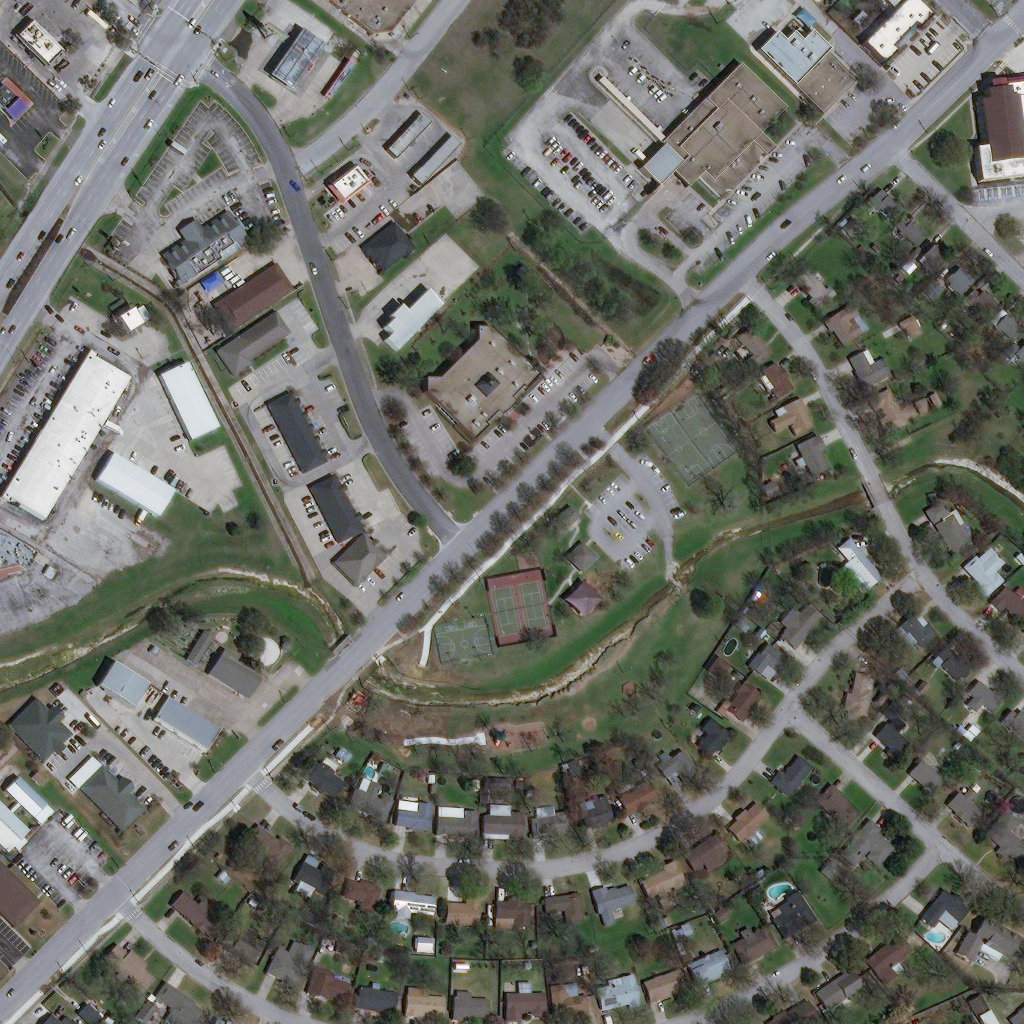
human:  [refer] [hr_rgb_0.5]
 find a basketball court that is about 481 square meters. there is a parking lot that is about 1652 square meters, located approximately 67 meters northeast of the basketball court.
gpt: <box>[[42, 60, 47, 64, 0]]</box>

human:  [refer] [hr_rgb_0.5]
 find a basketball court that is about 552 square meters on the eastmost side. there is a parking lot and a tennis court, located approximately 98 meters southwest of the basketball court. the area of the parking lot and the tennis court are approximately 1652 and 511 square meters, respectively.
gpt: <box>[[65, 38, 71, 45, 0]]</box>